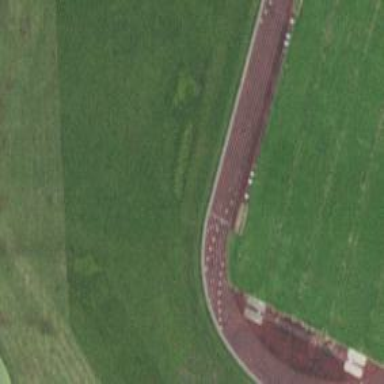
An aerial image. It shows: Track in leisure land.